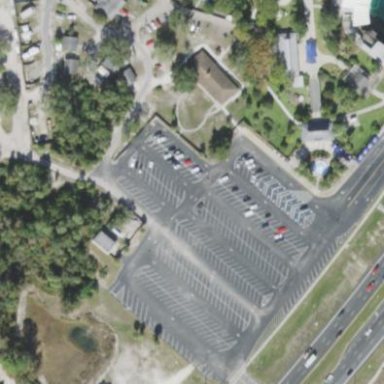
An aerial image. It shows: Paved parking area.